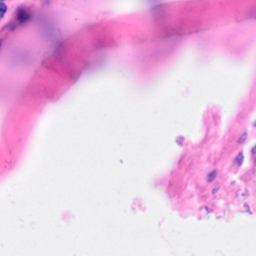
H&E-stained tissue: Breast